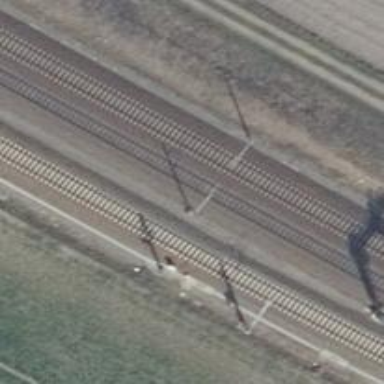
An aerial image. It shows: Railway signal.